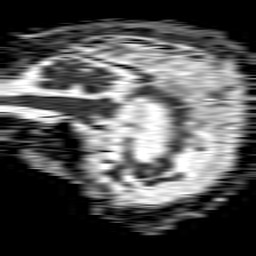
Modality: ADC
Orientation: sagittal
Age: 72
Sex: male
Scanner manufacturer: philips
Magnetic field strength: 1.5 T
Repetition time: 4.6 s
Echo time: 0.08631 s